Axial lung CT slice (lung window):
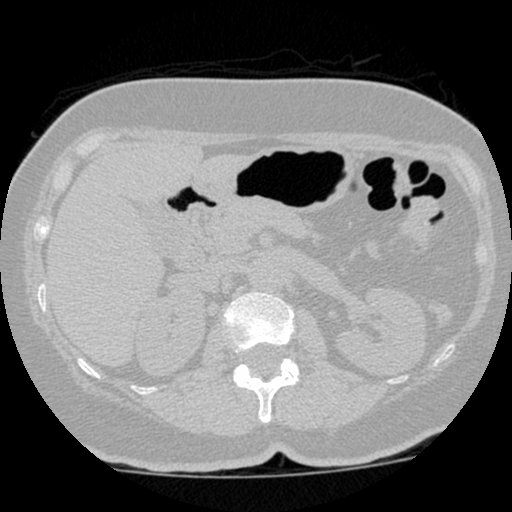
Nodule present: no